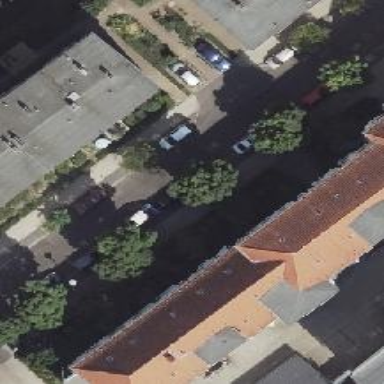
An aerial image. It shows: Broadleaved deciduous tree with parking obstacle.